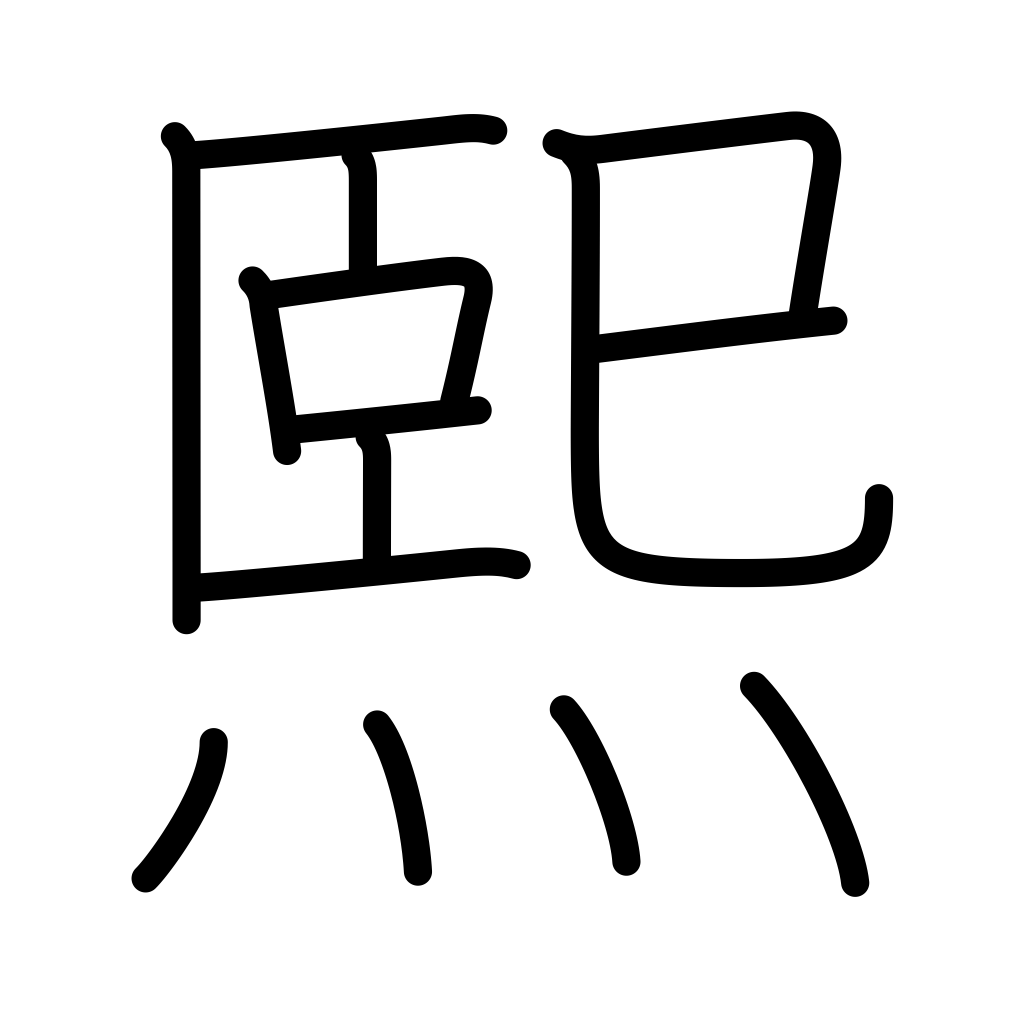
Meaning: bright, sunny, prosperous, merry